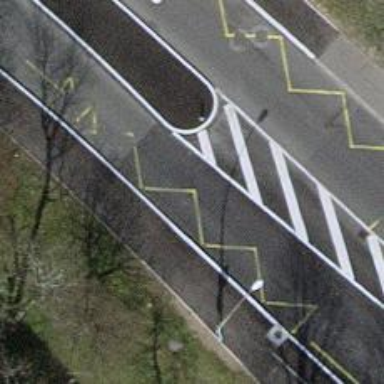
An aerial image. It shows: Bus stop with designated stop position for public transport.